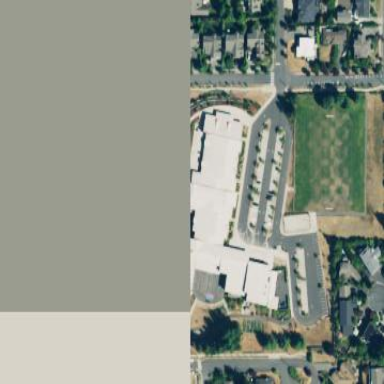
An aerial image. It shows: School building.